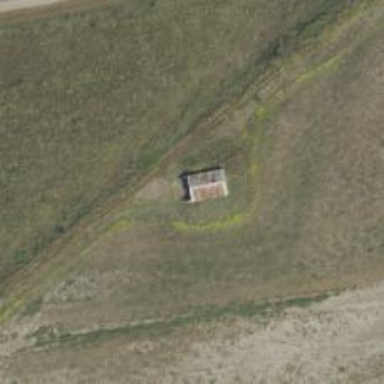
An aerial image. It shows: Military bunker.